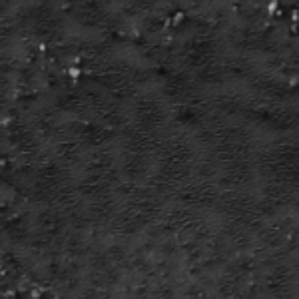
Label: frost